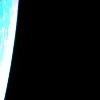
Label: space